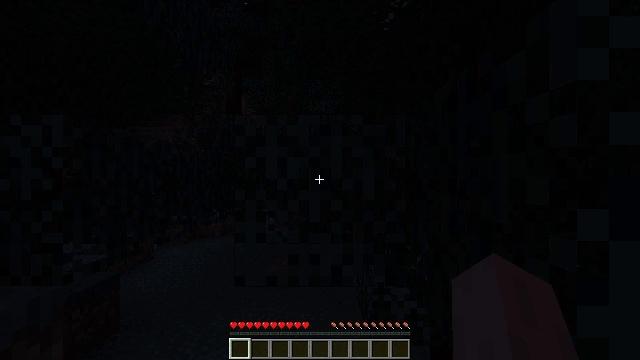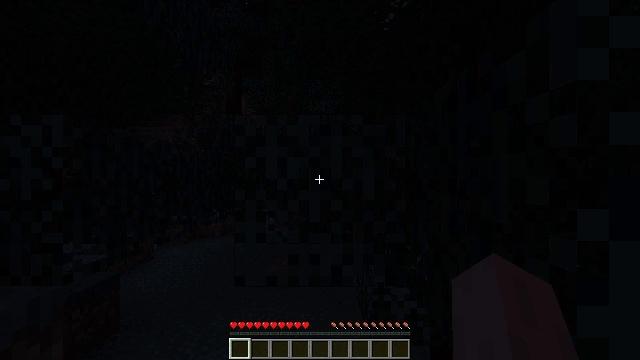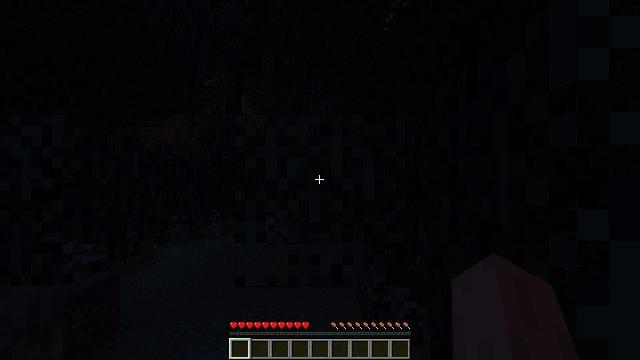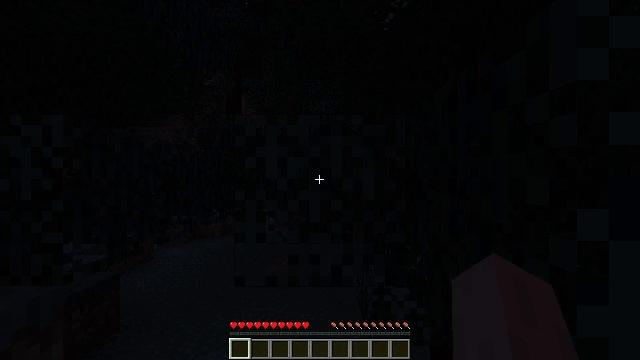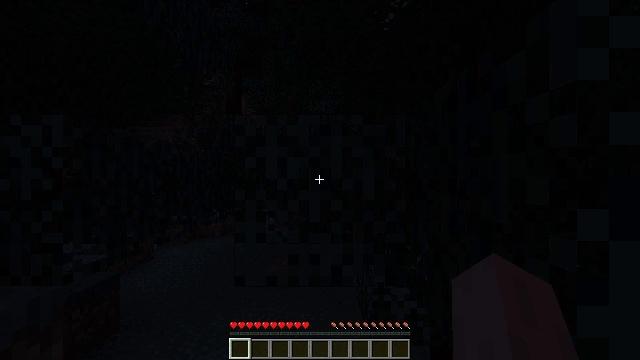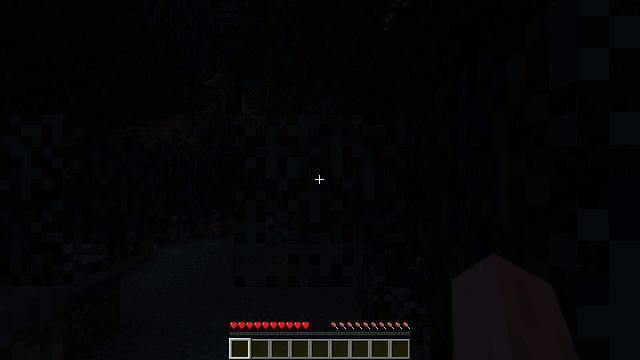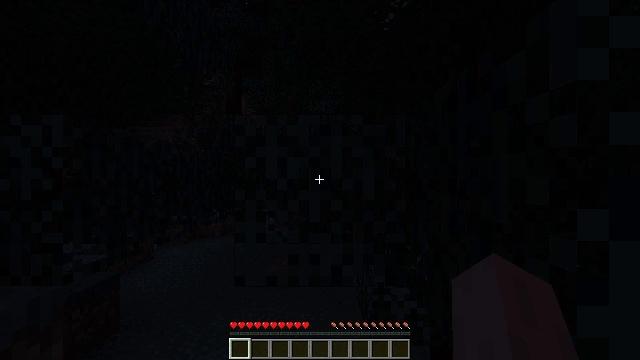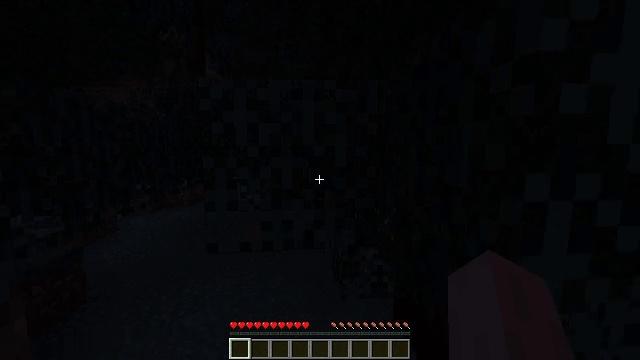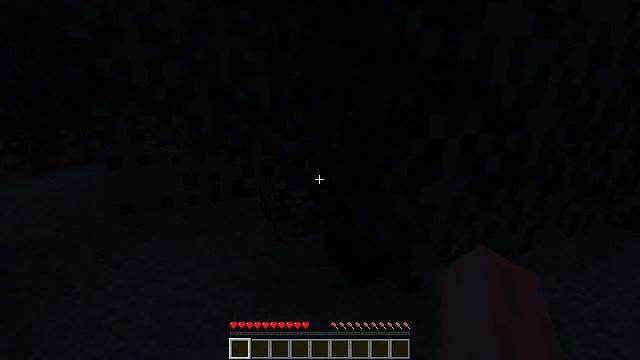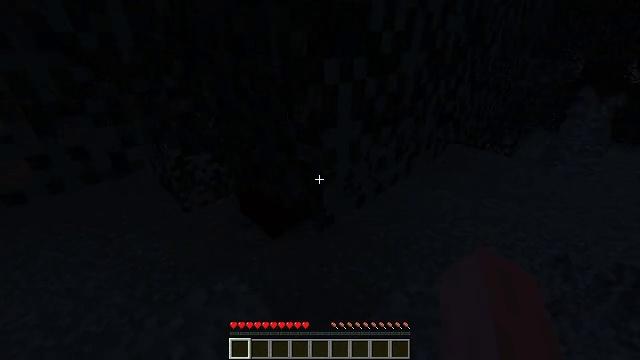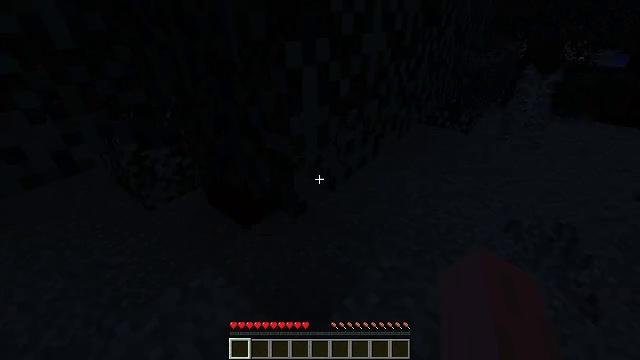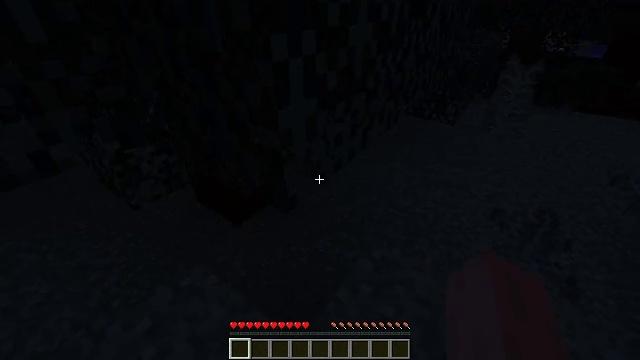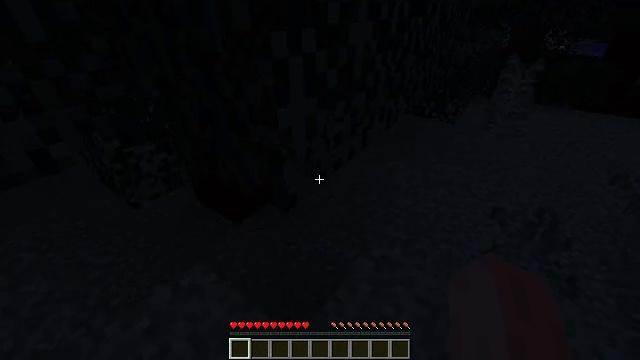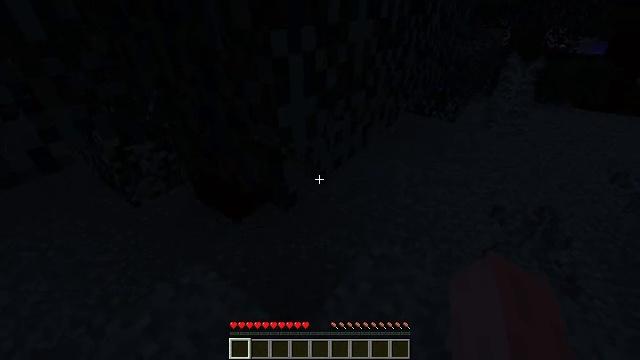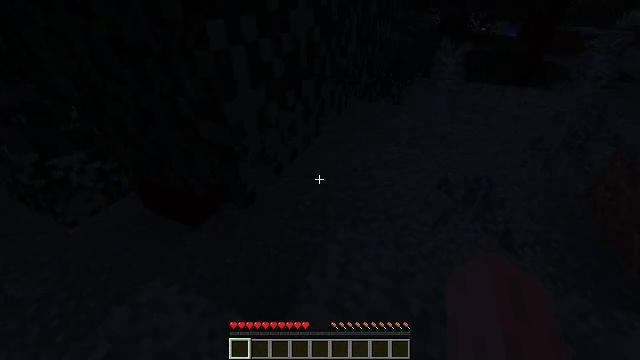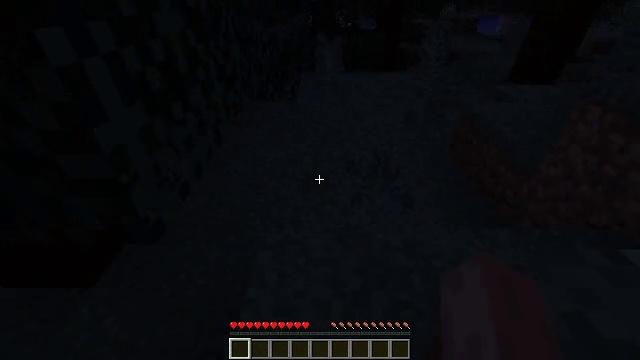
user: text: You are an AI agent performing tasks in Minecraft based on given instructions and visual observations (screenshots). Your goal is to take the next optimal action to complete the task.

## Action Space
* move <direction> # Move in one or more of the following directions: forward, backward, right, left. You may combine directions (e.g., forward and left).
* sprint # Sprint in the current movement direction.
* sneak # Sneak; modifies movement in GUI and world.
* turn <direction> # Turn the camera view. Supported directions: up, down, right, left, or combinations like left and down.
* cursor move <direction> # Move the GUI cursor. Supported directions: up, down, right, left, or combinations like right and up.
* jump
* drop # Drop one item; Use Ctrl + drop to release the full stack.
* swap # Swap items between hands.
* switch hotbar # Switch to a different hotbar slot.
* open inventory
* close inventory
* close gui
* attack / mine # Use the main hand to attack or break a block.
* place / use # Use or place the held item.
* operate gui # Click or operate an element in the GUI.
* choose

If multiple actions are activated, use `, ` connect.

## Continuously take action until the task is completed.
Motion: motion action
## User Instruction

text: Disassemble the ladder.
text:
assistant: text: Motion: no_op
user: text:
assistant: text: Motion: no_op
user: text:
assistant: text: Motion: no_op
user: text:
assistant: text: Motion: no_op
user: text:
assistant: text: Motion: no_op
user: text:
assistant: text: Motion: no_op
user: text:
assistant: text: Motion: no_op
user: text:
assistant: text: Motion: no_op
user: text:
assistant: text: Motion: no_op
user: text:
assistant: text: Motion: no_op
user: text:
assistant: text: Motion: turn right and down
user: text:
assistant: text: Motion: turn right and down
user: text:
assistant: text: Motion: turn right and down
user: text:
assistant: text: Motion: turn right and down
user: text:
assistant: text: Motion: turn right and down
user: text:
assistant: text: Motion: no_op
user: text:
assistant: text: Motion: no_op
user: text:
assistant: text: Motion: turn right and down
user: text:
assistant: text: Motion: turn right
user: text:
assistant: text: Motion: turn right and up
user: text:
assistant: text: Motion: turn right and up
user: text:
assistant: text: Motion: turn right and up
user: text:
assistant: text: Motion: turn right
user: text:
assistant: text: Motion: turn right
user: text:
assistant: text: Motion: move forward
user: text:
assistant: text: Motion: move forward
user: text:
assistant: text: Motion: move forward, turn left
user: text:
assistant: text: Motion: move forward, turn left
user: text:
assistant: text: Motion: move forward, turn left
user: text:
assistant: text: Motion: move forward, turn left and up